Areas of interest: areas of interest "NIO Space (Dalian Huanan)"
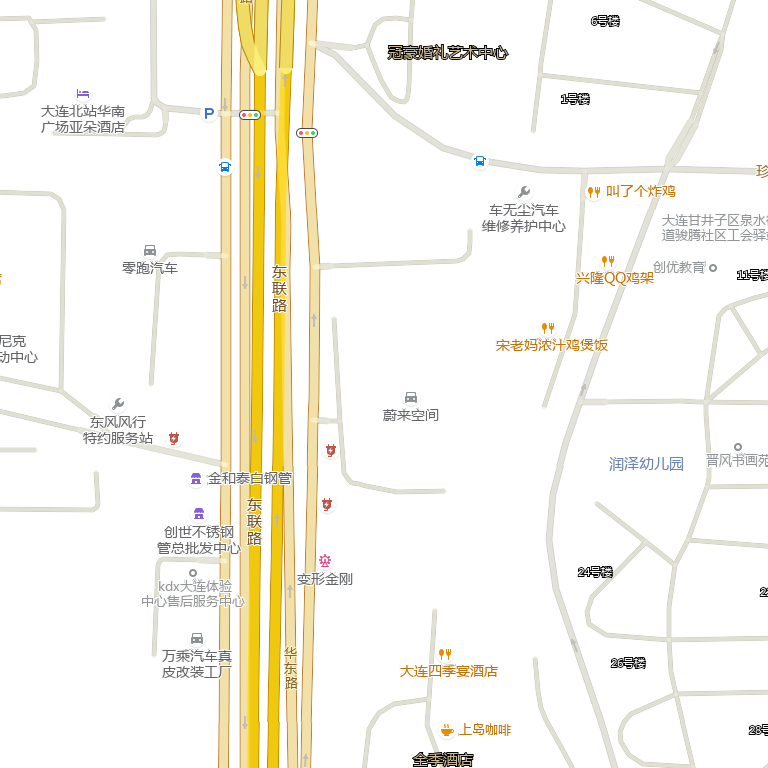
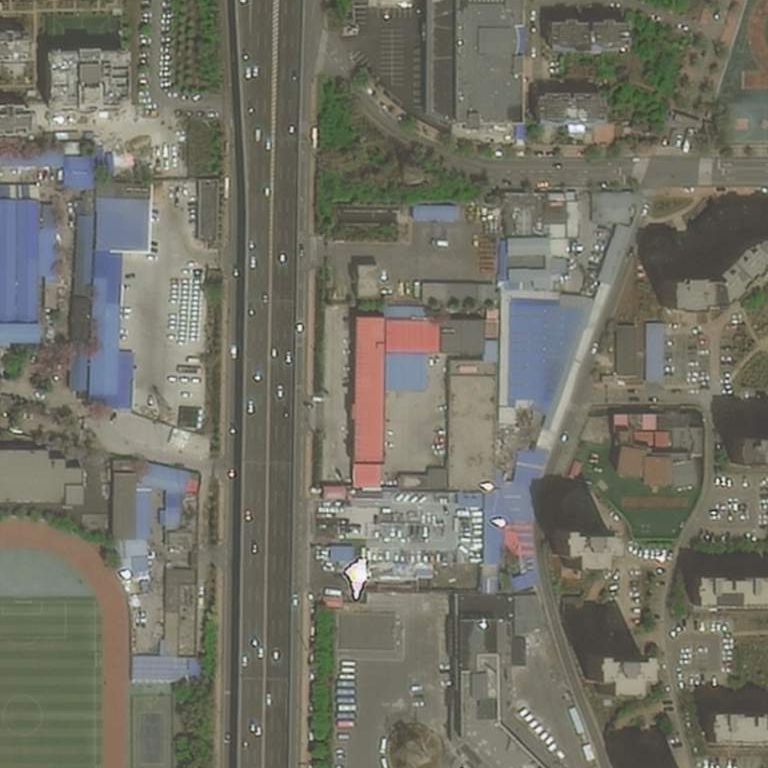